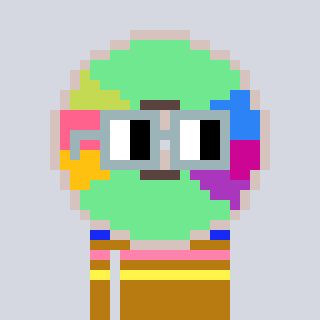
a pixel art character with square dark gray glasses, a cd-shaped head and a gold-colored body on a cool background